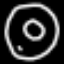
Label: donut